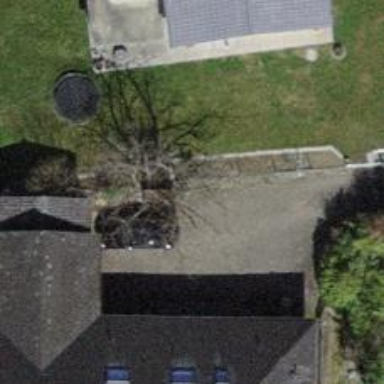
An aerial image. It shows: Driveway made of paving stones.